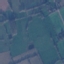
Land use / land cover: Pasture